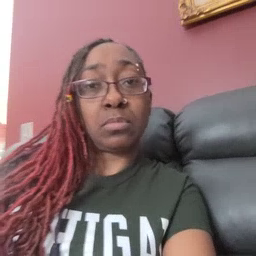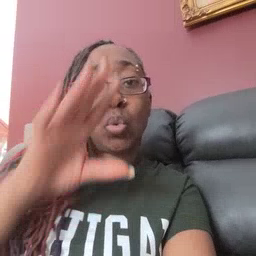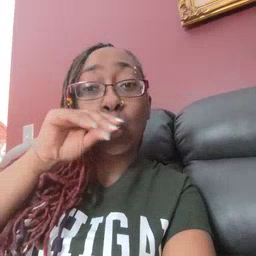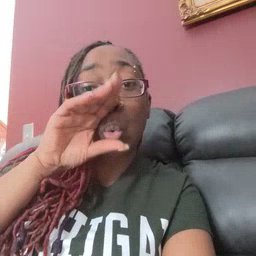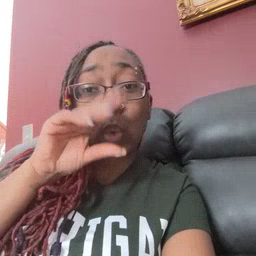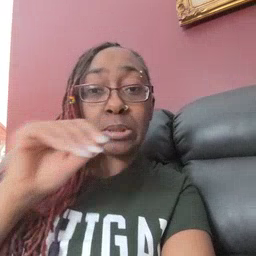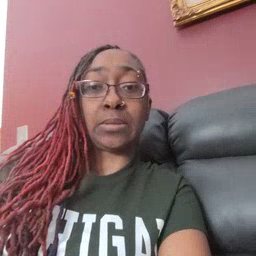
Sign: goose